Question: I'm trying to create a custom "loading/throbber" icon for my app. I have an ImageView that points to my "loading" icon:

The problem is the rotation is off axis and looks "wobbly", but I'm not sure what I'm doing wrong:
'''
<ImageView
android:id="@+id/headerReload"
android:src="@drawable/reload"
android:layout_width="wrap_content"
android:layout_height="wrap_content"
android:paddingRight="5dip"
android:onClick="headerReload_onClick"
android:layout_alignParentRight="true"
/>
public void headerReload_onClick(final View v) {
ImageView searchSpinner = (ImageView)findViewById(R.id.headerReload);
Animation spinnerAnimation = AnimationUtils.loadAnimation(getApplicationContext(), R.anim.loading);
searchSpinner.startAnimation(spinnerAnimation);
}
'''
loading.xml
'''
<?xml version="1.0" encoding="UTF-8"?>
<rotate
xmlns:android="http://schemas.android.com/apk/res/android"
android:fromDegrees="0"
android:toDegrees="360"
android:pivotX="50%"
android:pivotY="50%"
android:repeatCount="infinite"
android:interpolator="@android:anim/linear_interpolator"
android:duration="1200"
/>
'''
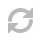
Answer: 5dp padding on the right side will cause it to rotate unevenly